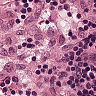
Metastatic tissue present: no